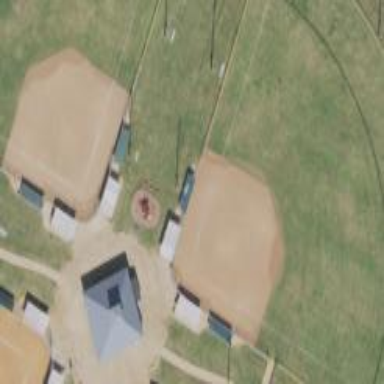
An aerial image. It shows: Baseball pitch for leisure land activities.